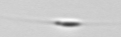
Label: Cylindrotheca_morphotype1